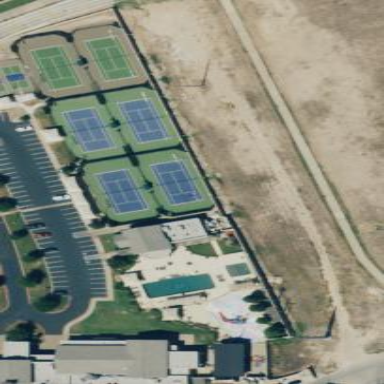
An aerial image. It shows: Tennis court on pitch designated for leisure land.